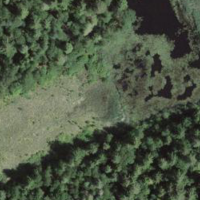
EUNIS habitat code: 43
Species observed at this site:
Vaccinium myrtillus
Fagus sylvatica